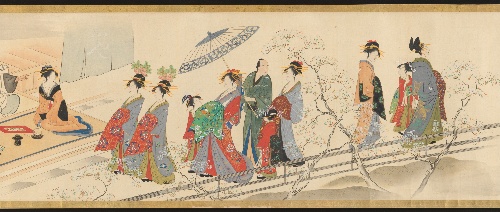
Title: 鳥文斎栄之筆　 三幅神吉原通い図巻 「全盛季春遊戯」|Three Gods of Good Fortune Visit the Yoshiwara; or “Scenes of Pleasure at the Height of Spring”
Artist: Chōbunsai Eishi
Artist bio: Japanese, 1756–1829
Date: early 19th century
Object type: Handscroll
Classification: Paintings
Medium: Handscroll; ink and color on silk
Culture: Japan
Period: Edo period (1615–1868)
Dimensions: Image: 13 1/8 in. × 29 ft. 2 9/16 in. (33.3 × 890.4 cm)
Department: Asian Art
Credit line: Mary Griggs Burke Collection, Gift of the Mary and Jackson Burke Foundation, 2015
Accession year: 2015
Repository: Metropolitan Museum of Art, New York, NY
Tags: Bridges|Men|Women|Landscapes